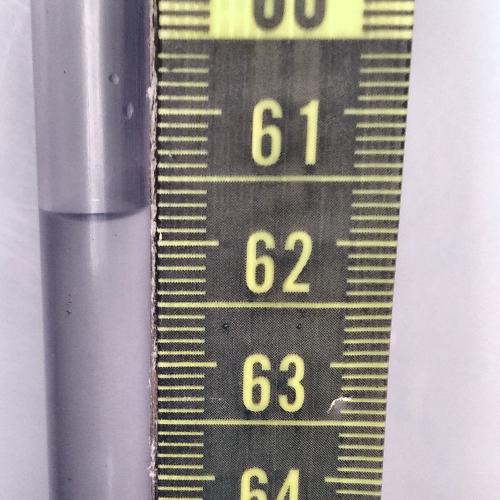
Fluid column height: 61.8 cm